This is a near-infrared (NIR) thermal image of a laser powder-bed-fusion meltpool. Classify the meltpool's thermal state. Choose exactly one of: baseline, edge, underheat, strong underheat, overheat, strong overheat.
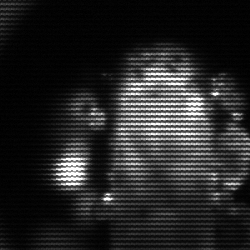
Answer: strong underheat